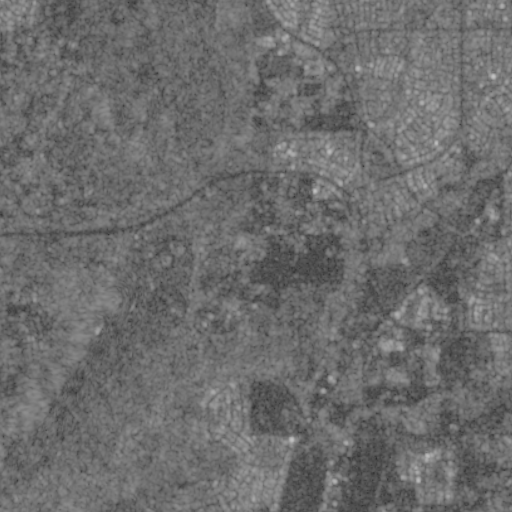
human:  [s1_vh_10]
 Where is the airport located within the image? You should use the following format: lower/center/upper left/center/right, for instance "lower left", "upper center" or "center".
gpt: The airport is located in the lower right of the image.
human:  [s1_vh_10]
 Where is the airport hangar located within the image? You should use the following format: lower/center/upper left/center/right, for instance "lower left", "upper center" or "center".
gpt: The airport hangar is located in the lower right of the image.
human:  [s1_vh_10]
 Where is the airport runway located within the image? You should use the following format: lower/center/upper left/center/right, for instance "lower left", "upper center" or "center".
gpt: The airport runway is located in the lower right of the image.
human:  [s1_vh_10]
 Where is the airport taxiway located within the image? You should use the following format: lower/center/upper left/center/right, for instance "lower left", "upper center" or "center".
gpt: The airport taxiway is located in the lower right of the image.
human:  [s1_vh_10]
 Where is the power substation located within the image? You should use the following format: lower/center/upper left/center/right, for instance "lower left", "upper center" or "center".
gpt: The power substation is located in the center of the image.
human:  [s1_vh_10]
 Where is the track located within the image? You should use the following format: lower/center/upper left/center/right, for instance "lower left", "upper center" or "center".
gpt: The track is located in the upper center of the image.
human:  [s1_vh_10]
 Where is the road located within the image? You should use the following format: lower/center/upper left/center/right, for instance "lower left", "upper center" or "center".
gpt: There is no road in the image.

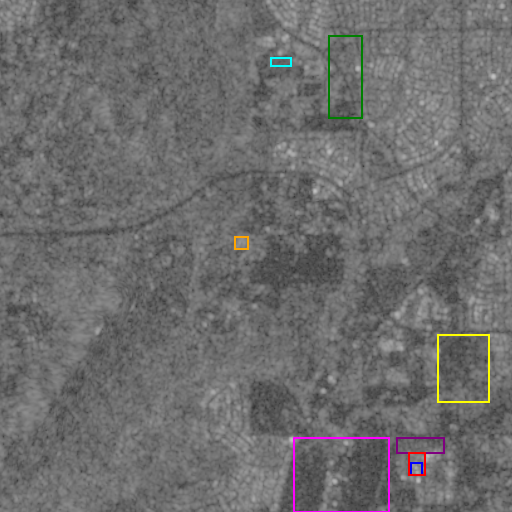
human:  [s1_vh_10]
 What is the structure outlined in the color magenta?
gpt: The structure outlined in magenta is an airport.
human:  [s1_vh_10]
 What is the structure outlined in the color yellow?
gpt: The structure outlined in yellow is a crop field.
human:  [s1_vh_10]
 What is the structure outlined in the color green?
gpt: The structure outlined in green is a park.
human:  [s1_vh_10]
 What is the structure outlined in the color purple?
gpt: The structure outlined in purple is a parking lot.
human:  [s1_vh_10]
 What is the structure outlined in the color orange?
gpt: The structure outlined in orange is a power substation.
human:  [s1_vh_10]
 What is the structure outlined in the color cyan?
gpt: The structure outlined in cyan is a track.
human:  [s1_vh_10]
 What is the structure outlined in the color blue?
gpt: The structure outlined in blue is a building.
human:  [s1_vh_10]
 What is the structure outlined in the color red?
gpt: The structure outlined in red is a building.
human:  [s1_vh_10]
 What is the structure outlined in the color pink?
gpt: There is no pink outline.